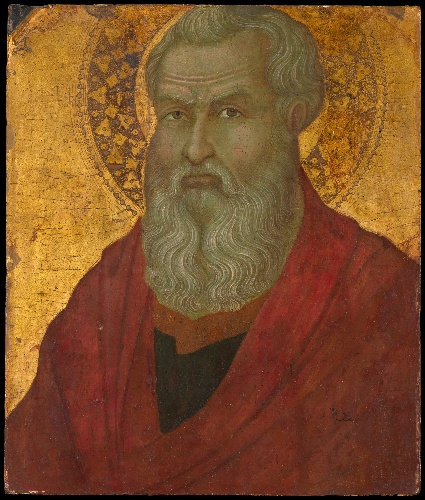
Title: Saint Matthew
Artist: Ugolino da Siena (Ugolino di Nerio)
Artist bio: Italian, Siena, active by 1317–died ?1339/49
Date: ca. 1330–1335
Object type: Painting fragment
Classification: Paintings
Medium: Tempera on wood, gold ground
Dimensions: 15 1/8 x 12 3/4 in. (38.4 x 32.4 cm)
Department: Robert Lehman Collection
Credit line: Robert Lehman Collection, 1975
Accession year: 1975
Repository: Metropolitan Museum of Art, New York, NY
Tags: Saint Matthew|Men